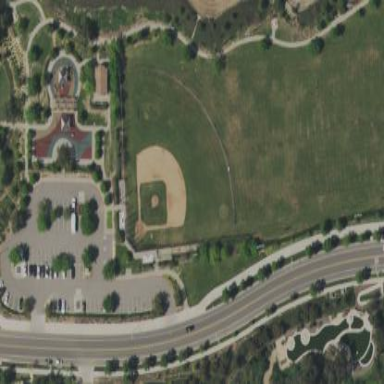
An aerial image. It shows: Baseball pitch for leisure and sports activities.